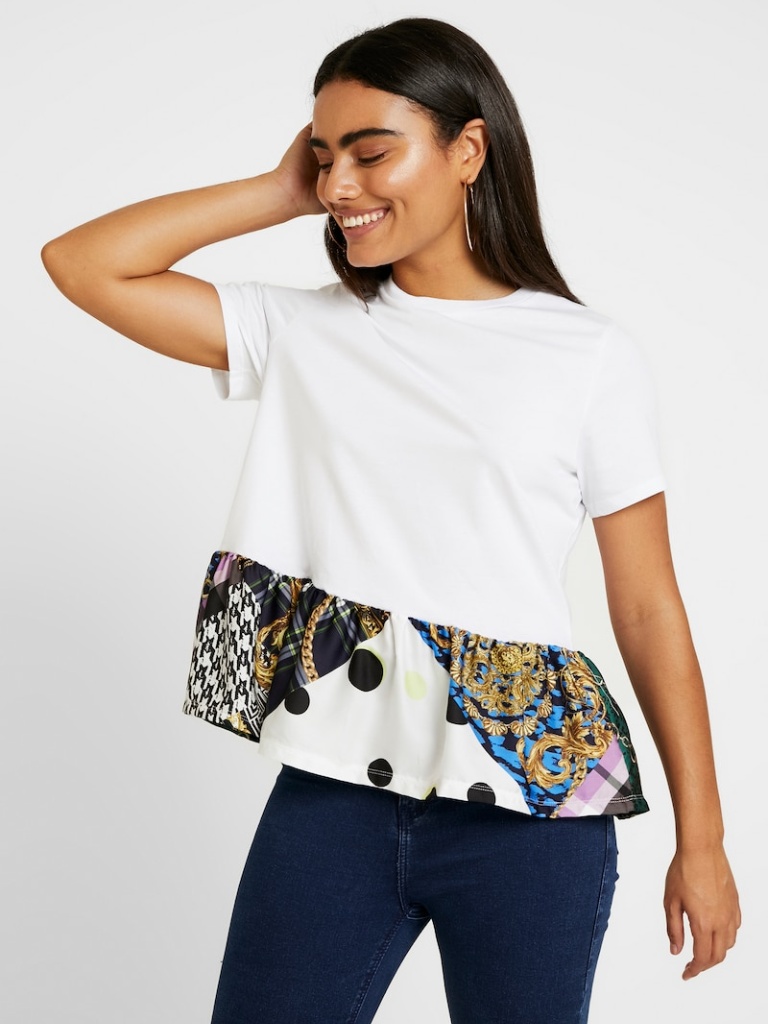
cotton relaxed short sleeve hip length Untucked crew blouse